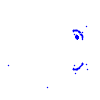
Particle: kaon